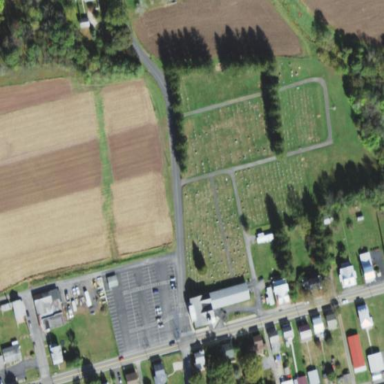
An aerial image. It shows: Cemetery.